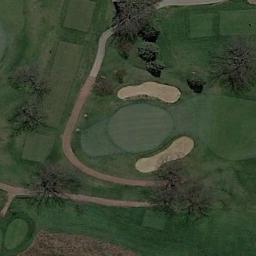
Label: golf_course